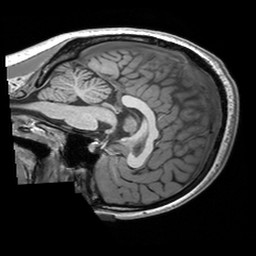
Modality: T1w
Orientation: sagittal
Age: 18
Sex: female
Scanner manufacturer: siemens
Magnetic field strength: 3 T
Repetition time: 2.53 s
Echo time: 0.00298 s